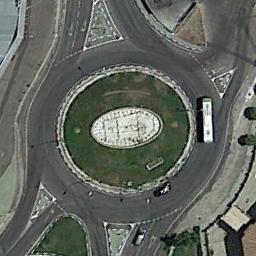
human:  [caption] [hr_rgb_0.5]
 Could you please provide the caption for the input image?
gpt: The roundabout connects four roads and a lawn is in the middle of the roundabout .

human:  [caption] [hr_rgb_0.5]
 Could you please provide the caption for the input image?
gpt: The roundabout is on the grass .

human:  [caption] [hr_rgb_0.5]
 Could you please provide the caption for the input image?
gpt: There are several moving vehicles on the road at the roundabout, And there are some buildings around the roundabout .

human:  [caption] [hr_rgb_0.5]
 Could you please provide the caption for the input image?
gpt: There are several cars at the roundabout .

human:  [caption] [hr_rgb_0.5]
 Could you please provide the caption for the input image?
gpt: There are some buildings beside the roundabout .